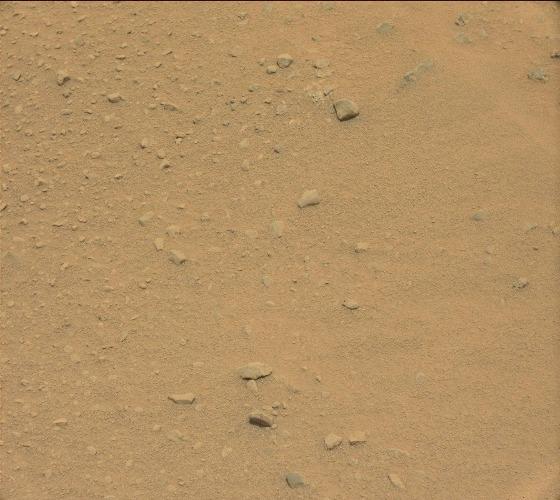
Terrain classes present: Bedrock, Gravel / Sand / Soil, Rock